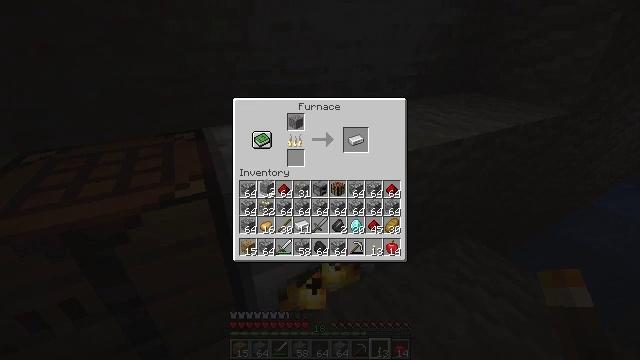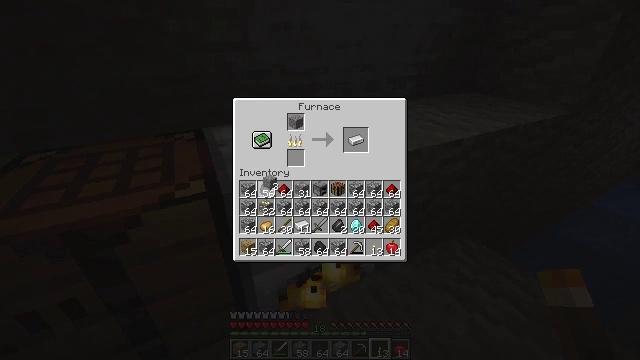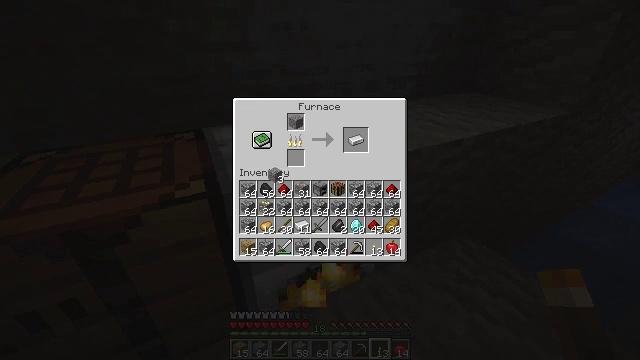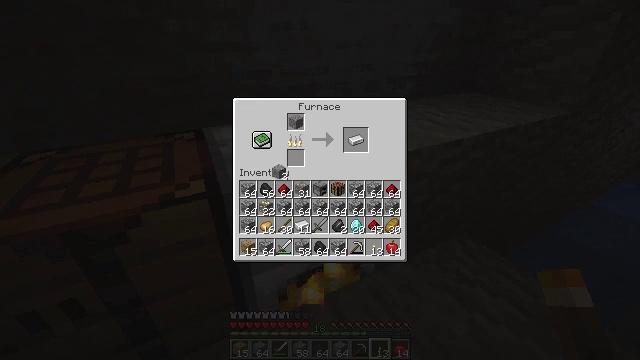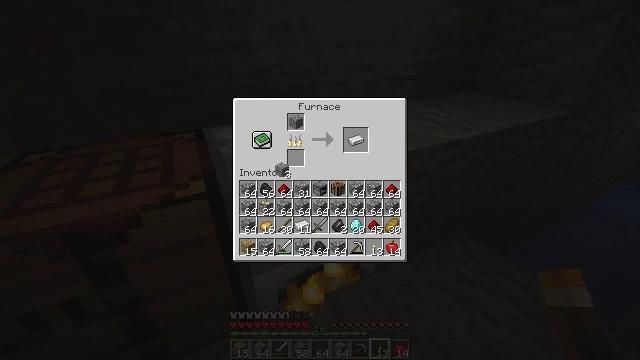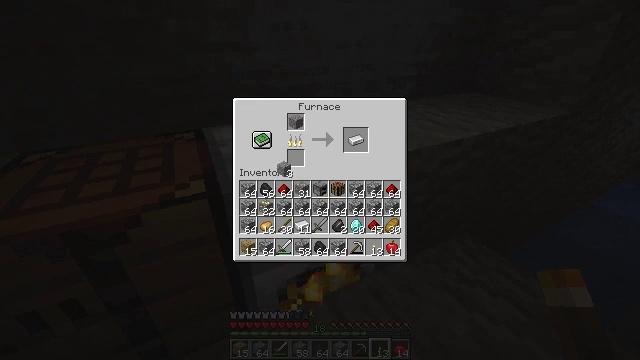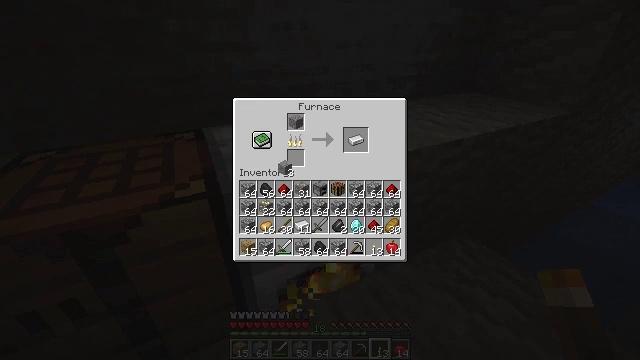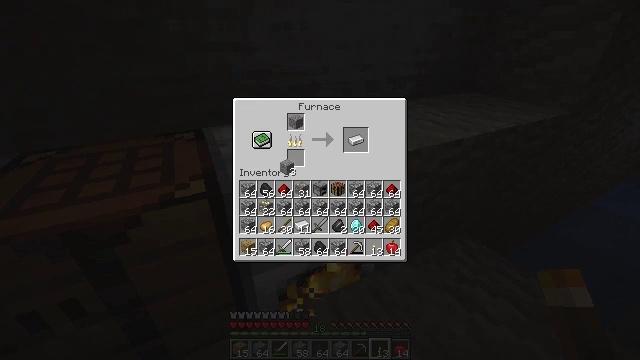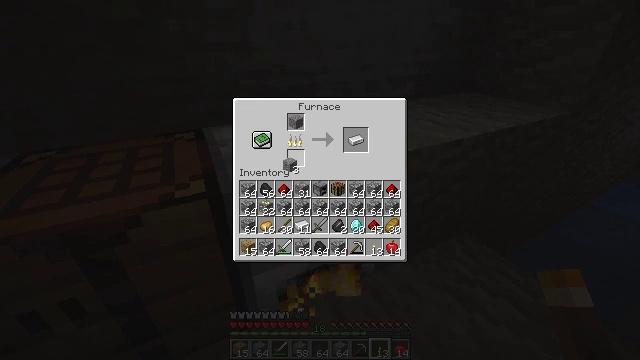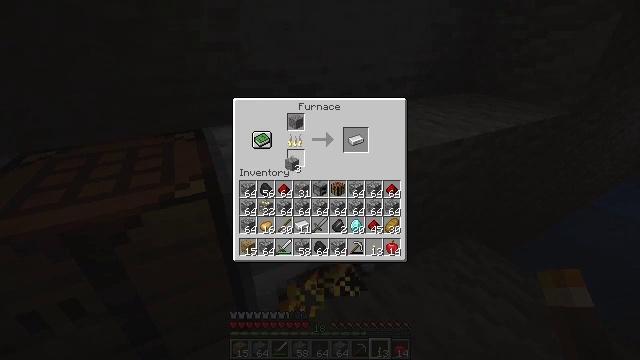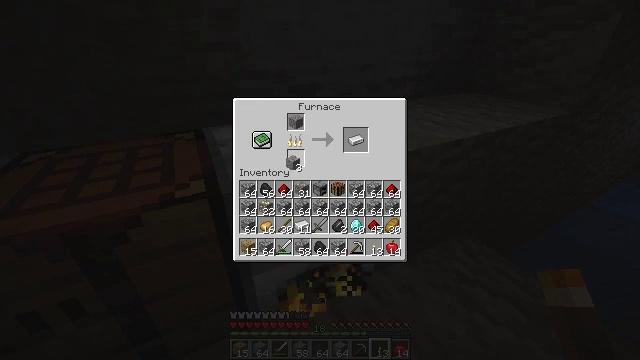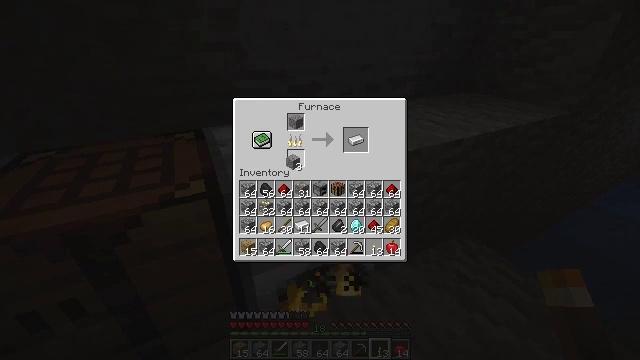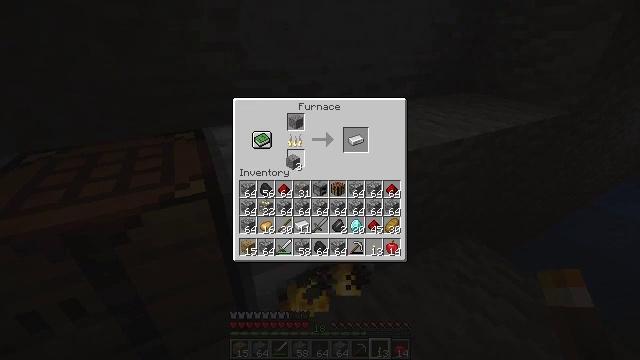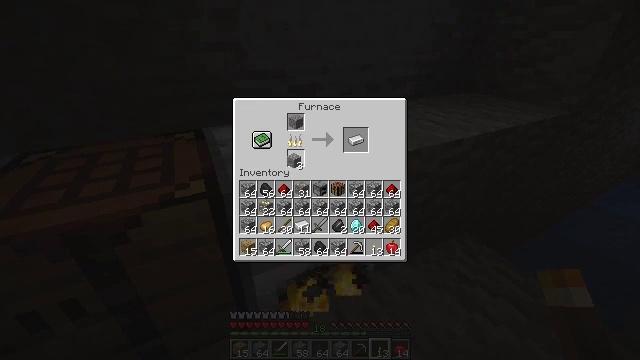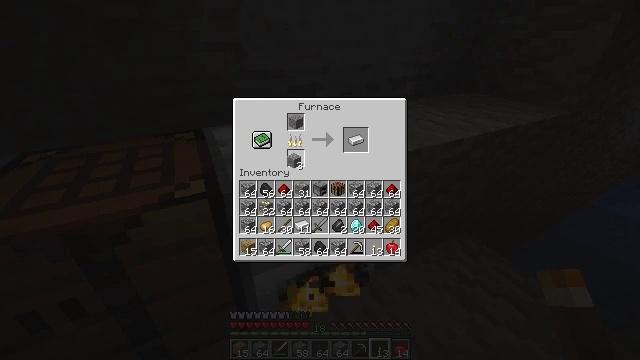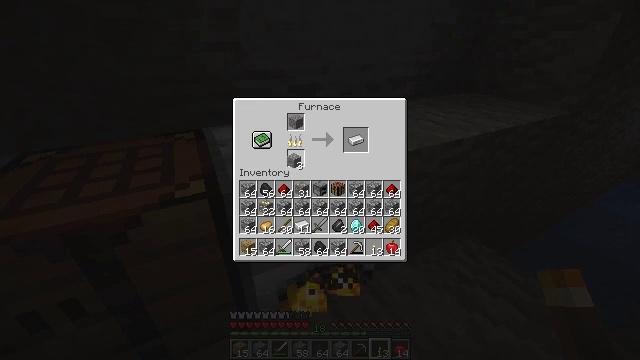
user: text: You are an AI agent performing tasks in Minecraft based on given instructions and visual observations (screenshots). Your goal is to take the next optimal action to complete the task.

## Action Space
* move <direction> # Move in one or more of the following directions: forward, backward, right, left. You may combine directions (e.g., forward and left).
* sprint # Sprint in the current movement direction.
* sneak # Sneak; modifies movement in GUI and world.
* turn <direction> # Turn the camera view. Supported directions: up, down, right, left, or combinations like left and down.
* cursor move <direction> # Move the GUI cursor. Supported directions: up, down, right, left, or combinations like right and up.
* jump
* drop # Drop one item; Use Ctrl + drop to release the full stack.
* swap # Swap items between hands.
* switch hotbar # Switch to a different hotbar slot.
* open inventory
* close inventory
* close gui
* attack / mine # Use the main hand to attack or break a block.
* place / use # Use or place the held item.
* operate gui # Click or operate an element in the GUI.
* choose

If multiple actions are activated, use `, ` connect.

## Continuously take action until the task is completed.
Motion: motion action
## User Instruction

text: Drop gravel.
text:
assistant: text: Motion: no_op
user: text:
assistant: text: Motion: no_op
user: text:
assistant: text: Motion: no_op
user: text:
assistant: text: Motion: no_op
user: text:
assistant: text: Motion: no_op
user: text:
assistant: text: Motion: no_op
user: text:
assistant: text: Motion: no_op
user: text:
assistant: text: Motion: no_op
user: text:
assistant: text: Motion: no_op
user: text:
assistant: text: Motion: no_op
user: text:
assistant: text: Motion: no_op
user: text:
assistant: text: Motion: no_op
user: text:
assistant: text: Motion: operate gui
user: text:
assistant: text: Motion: operate gui
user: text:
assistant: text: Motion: no_op
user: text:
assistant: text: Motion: no_op
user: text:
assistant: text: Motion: no_op
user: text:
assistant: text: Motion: cursor move right
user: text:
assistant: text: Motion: cursor move right
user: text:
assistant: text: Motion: no_op
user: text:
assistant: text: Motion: cursor move right
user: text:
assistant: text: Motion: cursor move right
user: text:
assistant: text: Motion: no_op
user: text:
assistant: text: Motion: no_op
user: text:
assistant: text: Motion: no_op
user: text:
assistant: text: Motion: cursor move left
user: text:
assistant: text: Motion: cursor move left
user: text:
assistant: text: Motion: cursor move left
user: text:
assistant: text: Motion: cursor move left
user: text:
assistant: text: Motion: no_op